Question: I have mvc web app sending an email when new user gets created with following code:
'''
private static void SendMail(User user)
{
string ActivationLink = "http://localhost/Account/Activate/" +
user.UserName + "/" + user.NewEmailKey;
var message = new MailMessage("ashu@gmail.com", user.Email)
{
Subject = "Activate your account",
Body = ActivationLink
};
var client = new SmtpClient("localhost");
client.UseDefaultCredentials = false;
client.Send(message);
}
'''
What's wrong with my code please tell me.
> ERROR : Failure sending mail. {"Unable to connect to the remote server"}
Smtp configuration :

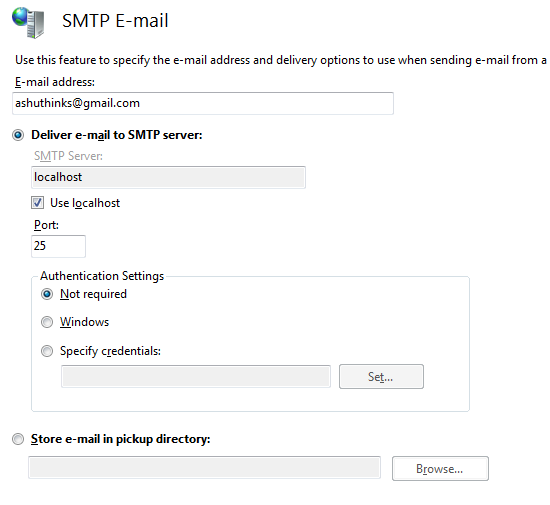
Answer: Here are the likely causes of this error:
1 You are not supplying the correct authentication details
2 The port is blocked, for example by a firewall
In your example, I notice you are not specifying the port when you create your 'SmtpClient' - it may help to specify it.